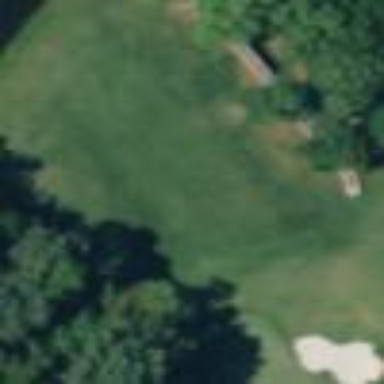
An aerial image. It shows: Golf fairway surrounded by grass.